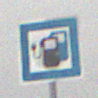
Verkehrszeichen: LadestationFuerElektrofahrzeuge
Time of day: MorningAfternoon
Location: Outdoor (Nature)
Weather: Overcast
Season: Winter
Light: Natural